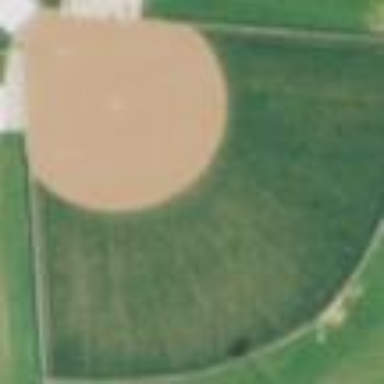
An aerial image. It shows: Baseball pitch for leisure and sports activities.